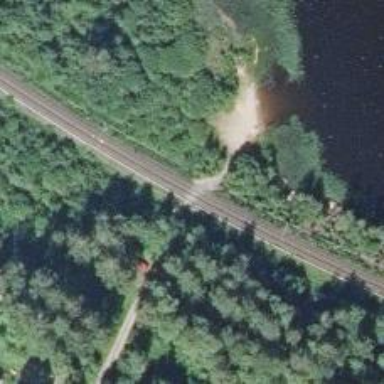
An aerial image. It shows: Crossing for the railway.